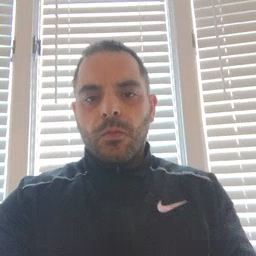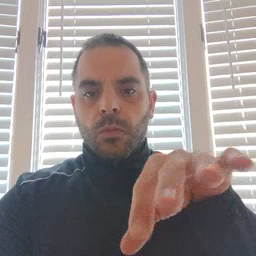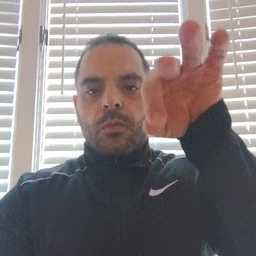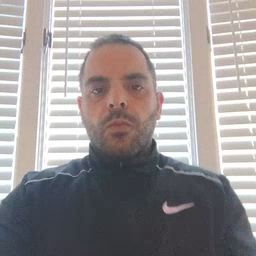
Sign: find